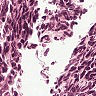
Metastatic tissue present: no